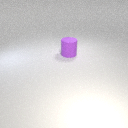
large purple rubber cylinder